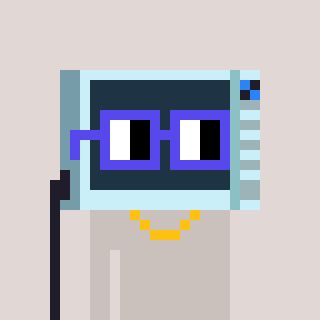
a pixel art character with square blue glasses, a microwave-shaped head and a foggrey-colored body on a warm background